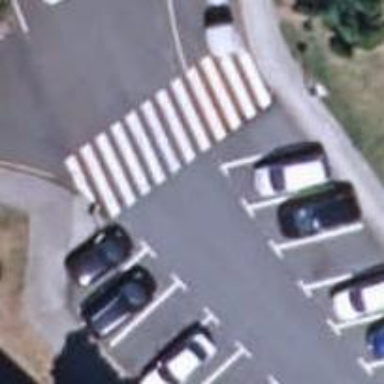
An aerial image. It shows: Marked crossing on the road.